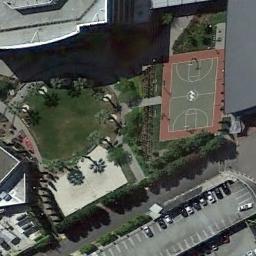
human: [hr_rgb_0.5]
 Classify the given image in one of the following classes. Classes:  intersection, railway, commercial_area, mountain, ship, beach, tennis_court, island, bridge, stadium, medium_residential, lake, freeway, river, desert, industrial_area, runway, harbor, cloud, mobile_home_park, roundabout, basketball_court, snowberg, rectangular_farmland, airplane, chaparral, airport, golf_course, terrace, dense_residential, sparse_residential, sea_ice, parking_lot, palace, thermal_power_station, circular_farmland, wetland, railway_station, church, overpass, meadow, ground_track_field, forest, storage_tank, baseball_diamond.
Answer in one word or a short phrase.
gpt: basketball_court